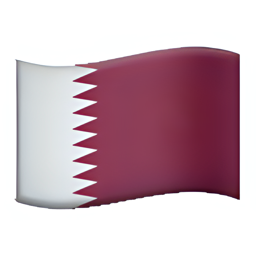
Name: flag for qatar
Emoji: 🇦🇶
Group: Flags
Sub-group: country-flag